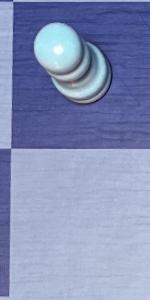
Label: Empty